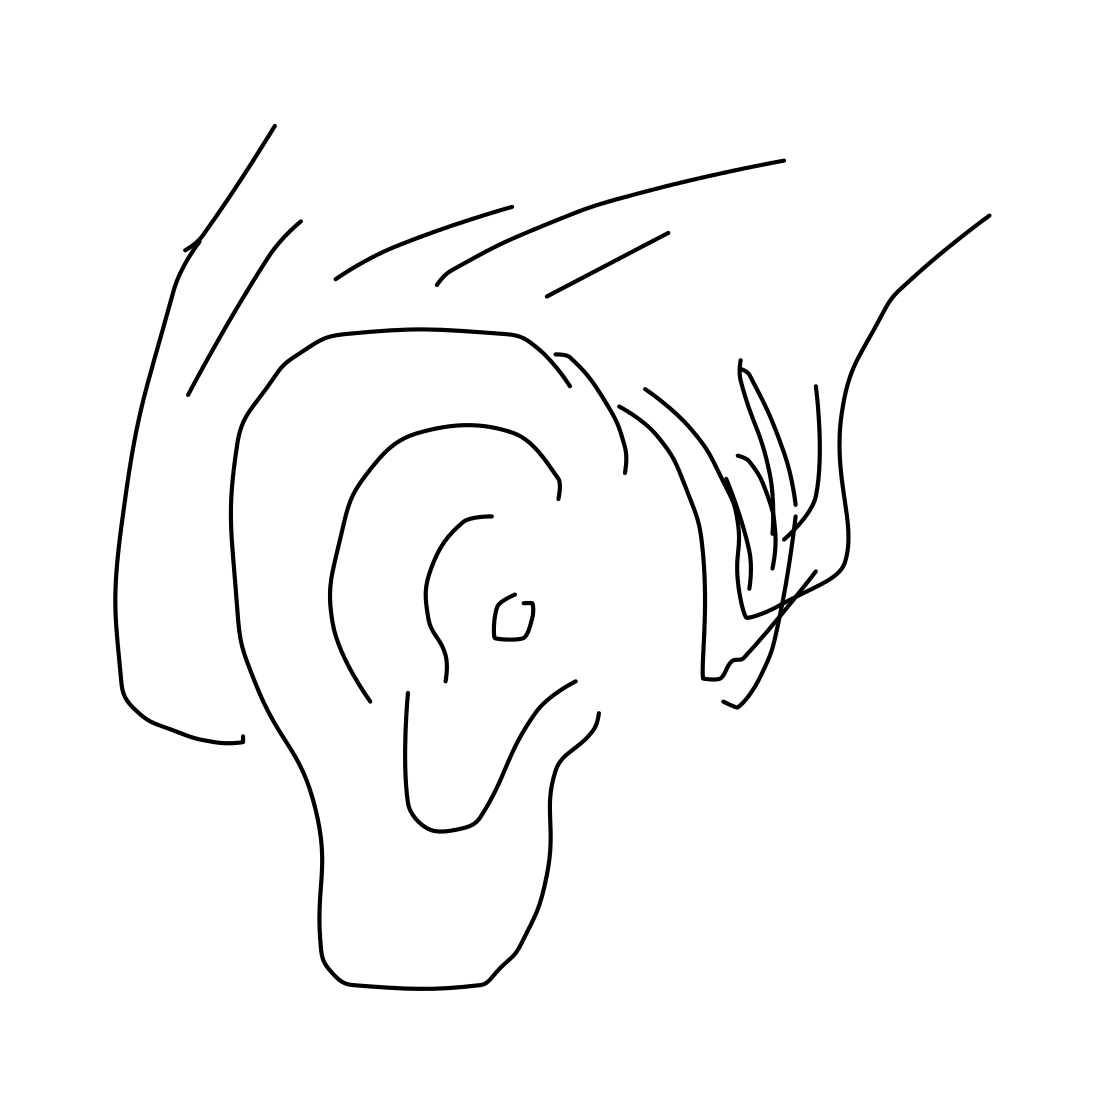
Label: ear